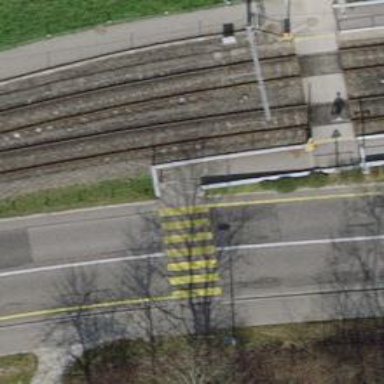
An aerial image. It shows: Marked crossing with zebra markings on the road.